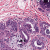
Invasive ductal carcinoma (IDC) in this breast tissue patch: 0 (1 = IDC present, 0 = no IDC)